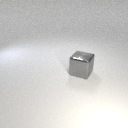
large gray metal cube